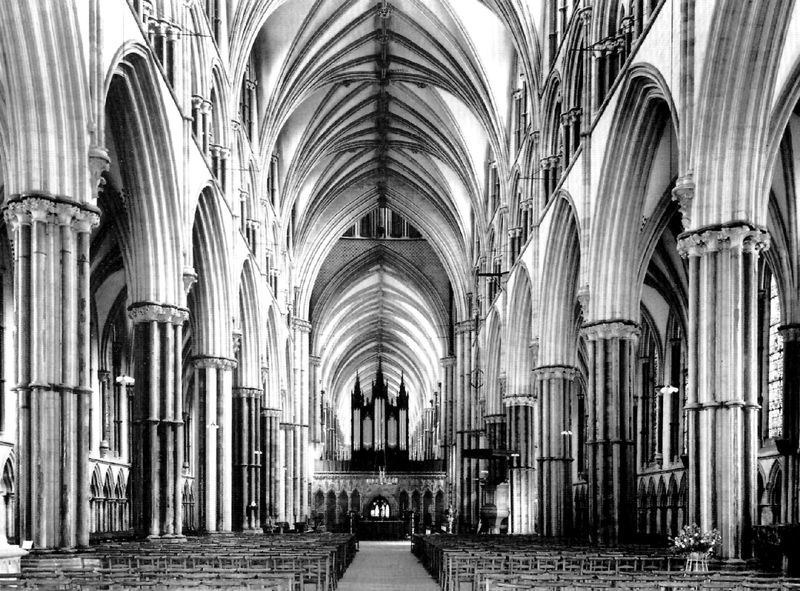
Titel: Kathedrale von Lincoln
Standort: Lincoln, Kathedrale (EU - GB)
Schlagwörter: blumen, grau, schwarz, stühle, säule, säulen, weiss, zeichnung, kirche, gotik, bündel, leer, bank, bögen, kreuz, gross, altar, bänke, kathedrale, kirchenschiff, orgel, dienste, gotisch, obergaden, rippengewölbe, schlusssteine, triforium, gothik, sitzbank, basilika